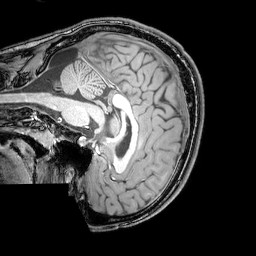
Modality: T1w
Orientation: sagittal
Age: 24
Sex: male
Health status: healthy
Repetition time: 0.081 s
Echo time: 0.037 s